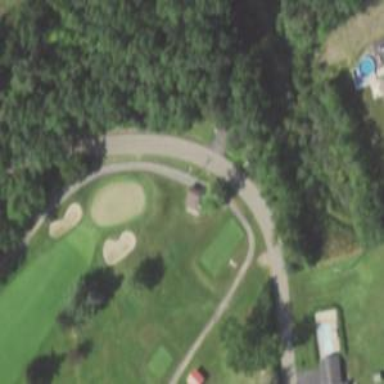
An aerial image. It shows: Golf tee.